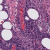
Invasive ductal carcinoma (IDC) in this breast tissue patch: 0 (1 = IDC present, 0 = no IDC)